Interaction volume radius: 10 \u00c5
Interaction volume height: 10 \u00c5
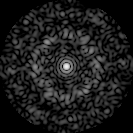
Disorder parameter: 0.7916